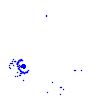
Particle: electron